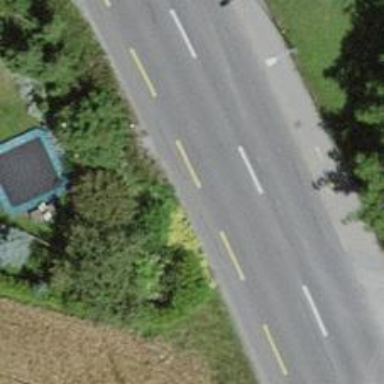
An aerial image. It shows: Secondary road with dedicated cycle lane on the left side.